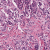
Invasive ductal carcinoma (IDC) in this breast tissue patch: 1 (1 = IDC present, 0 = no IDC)